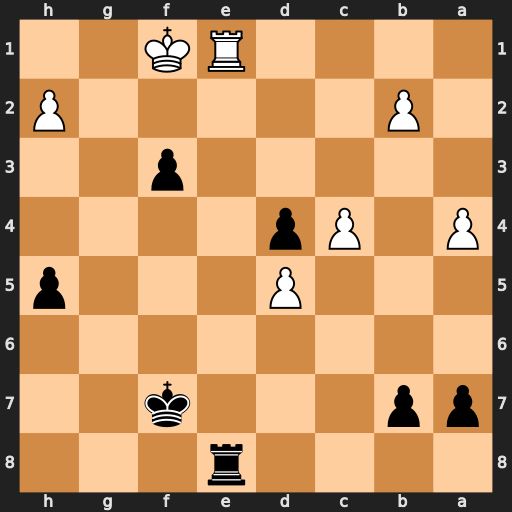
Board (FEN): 4r3/pp3k2/8/3P3p/P1Pp4/5p2/1P5P/4RK2
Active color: b
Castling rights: -
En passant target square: -
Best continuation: Rxe1+ Kxe1 d3